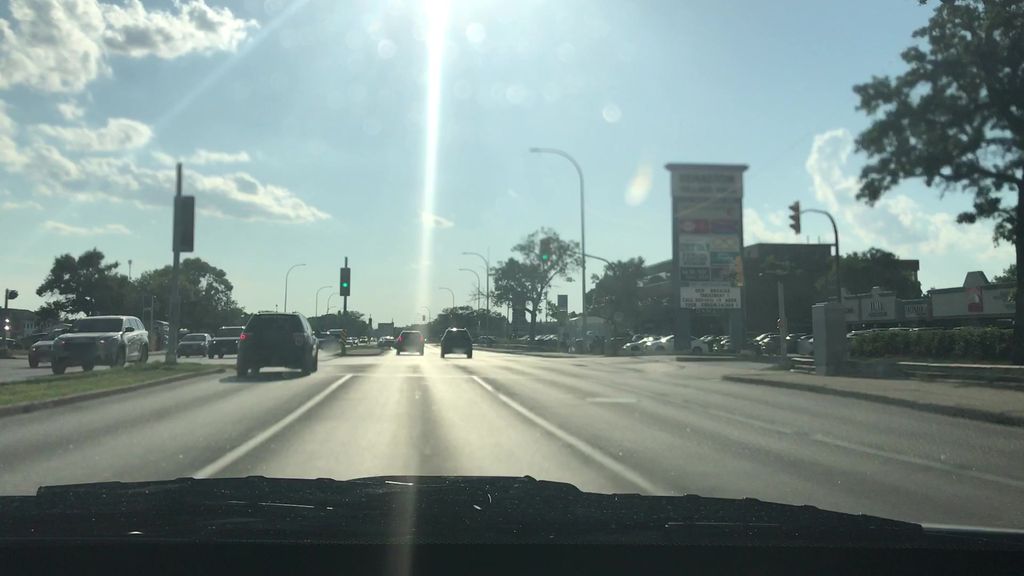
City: winnipeg